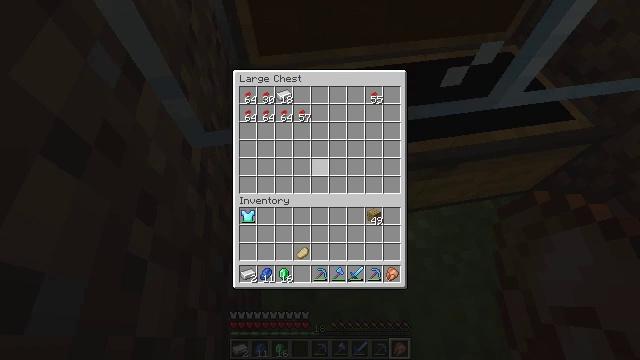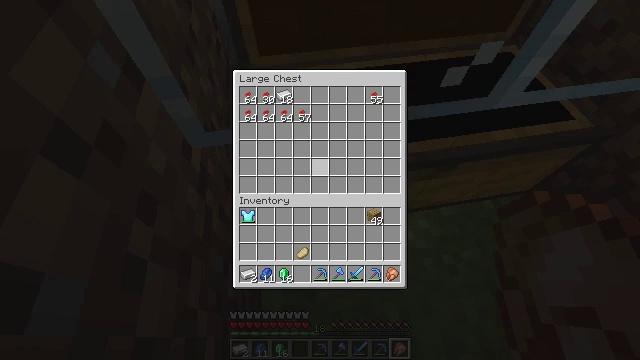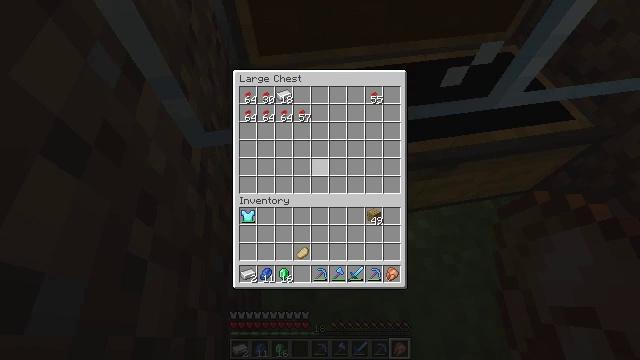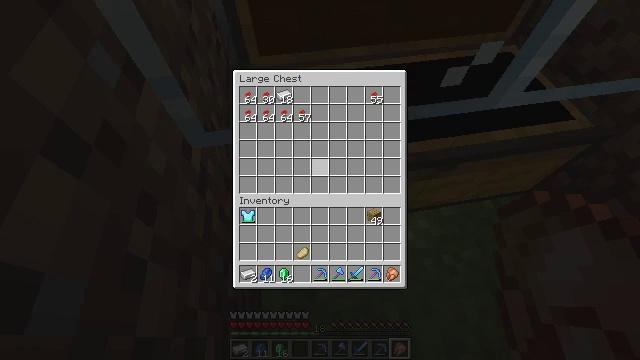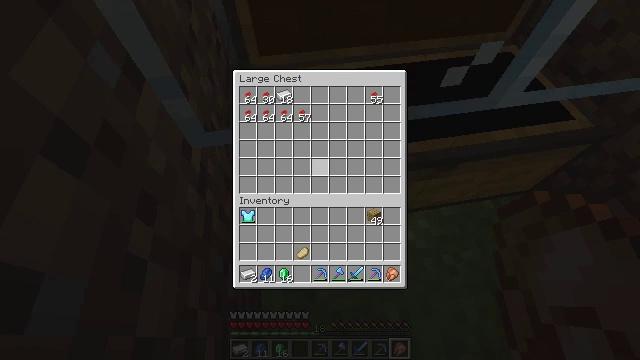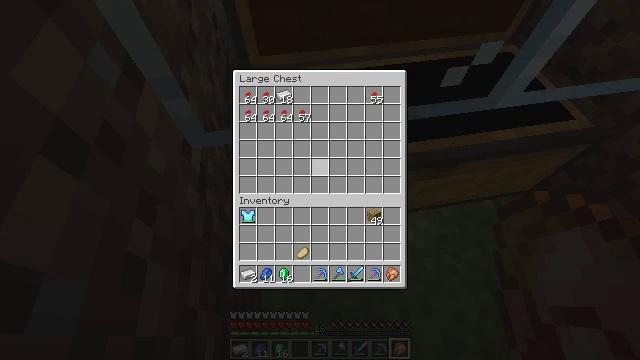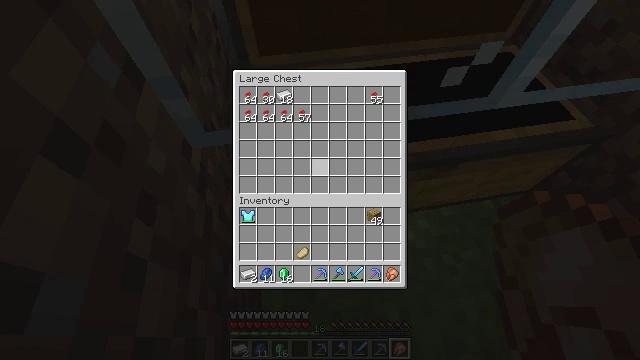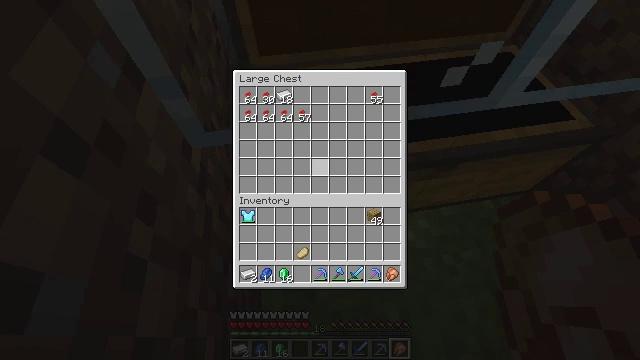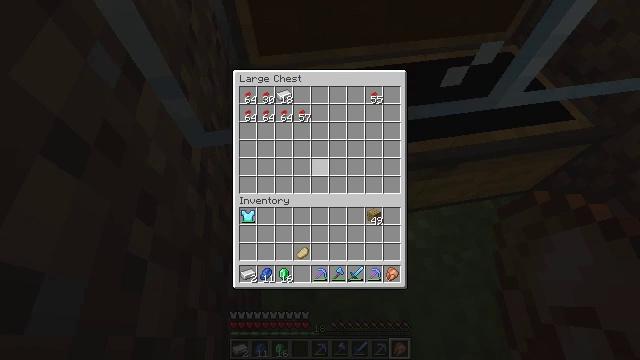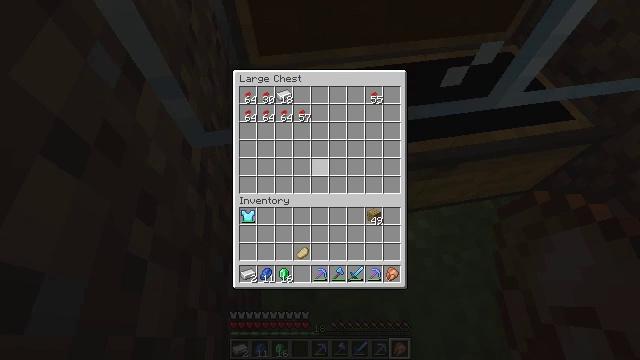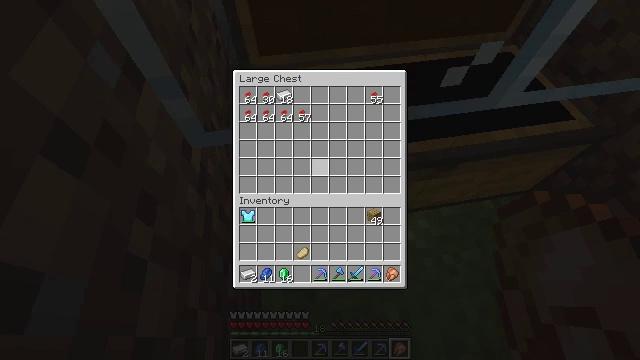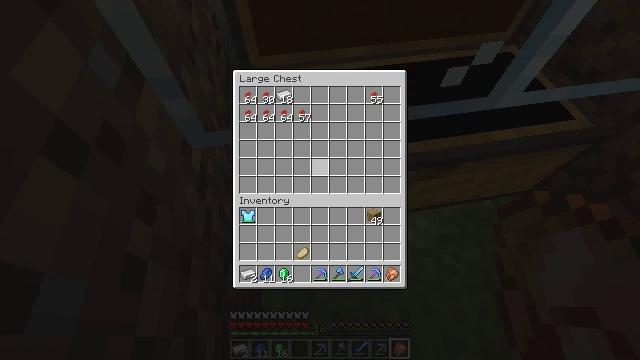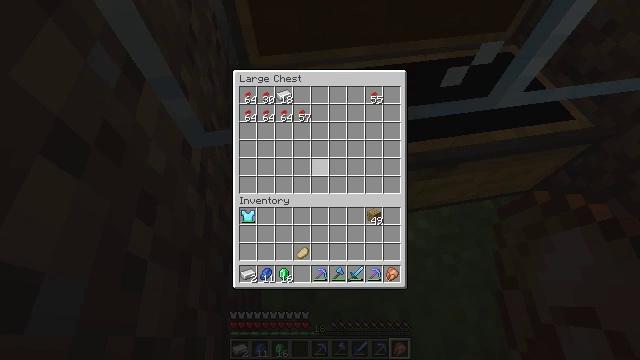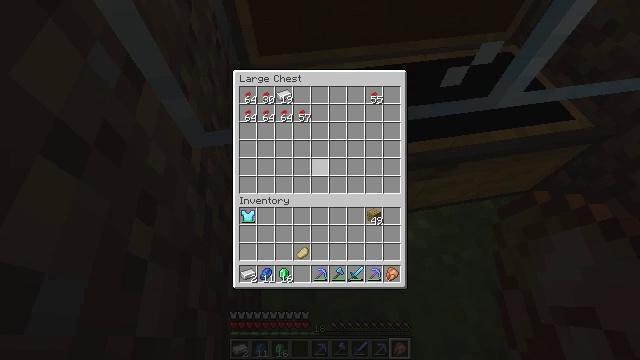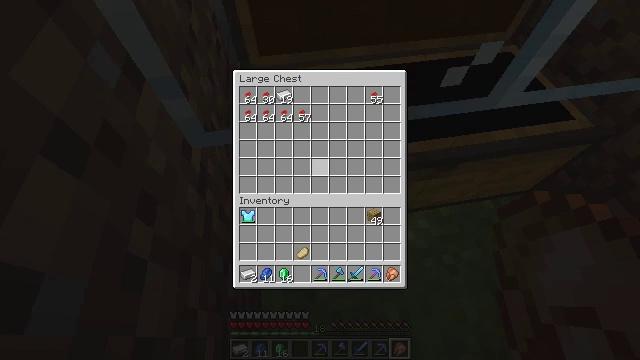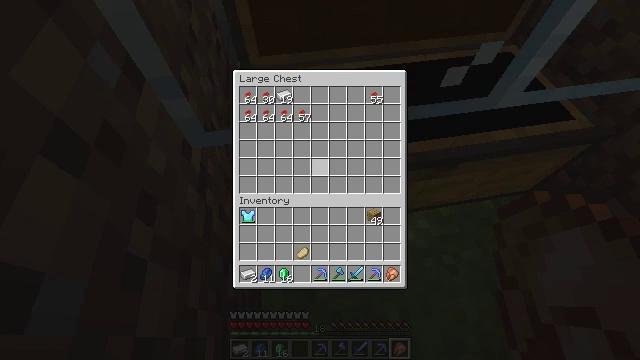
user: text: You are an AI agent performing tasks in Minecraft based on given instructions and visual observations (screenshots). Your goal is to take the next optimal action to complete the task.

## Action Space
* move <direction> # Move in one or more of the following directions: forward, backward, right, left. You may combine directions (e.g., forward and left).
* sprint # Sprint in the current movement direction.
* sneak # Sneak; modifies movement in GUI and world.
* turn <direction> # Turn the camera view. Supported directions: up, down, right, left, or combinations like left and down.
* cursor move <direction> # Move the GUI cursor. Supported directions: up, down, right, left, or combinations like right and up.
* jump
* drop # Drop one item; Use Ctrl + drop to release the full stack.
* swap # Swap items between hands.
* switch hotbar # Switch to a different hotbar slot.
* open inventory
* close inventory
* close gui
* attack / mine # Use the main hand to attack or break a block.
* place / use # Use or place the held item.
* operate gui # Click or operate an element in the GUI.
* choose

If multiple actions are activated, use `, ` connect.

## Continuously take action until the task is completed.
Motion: motion action
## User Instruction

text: Open the crafting table to craft an emerald.
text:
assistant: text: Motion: no_op
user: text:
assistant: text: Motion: no_op
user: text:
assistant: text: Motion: no_op
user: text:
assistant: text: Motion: no_op
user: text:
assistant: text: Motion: no_op
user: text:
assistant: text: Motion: no_op
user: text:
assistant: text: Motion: no_op
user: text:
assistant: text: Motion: no_op
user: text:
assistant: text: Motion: no_op
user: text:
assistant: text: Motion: no_op
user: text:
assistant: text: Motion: no_op
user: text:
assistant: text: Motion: no_op
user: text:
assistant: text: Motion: no_op
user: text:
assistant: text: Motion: no_op
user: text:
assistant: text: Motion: no_op
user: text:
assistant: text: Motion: no_op
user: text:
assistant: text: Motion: no_op
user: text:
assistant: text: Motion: no_op
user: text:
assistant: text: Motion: no_op
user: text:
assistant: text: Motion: no_op
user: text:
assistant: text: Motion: no_op
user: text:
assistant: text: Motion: no_op
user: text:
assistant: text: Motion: no_op
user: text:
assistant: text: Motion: no_op
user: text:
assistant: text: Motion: no_op
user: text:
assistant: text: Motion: no_op
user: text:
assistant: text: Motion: no_op
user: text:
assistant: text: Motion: no_op
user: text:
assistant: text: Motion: no_op
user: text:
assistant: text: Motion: no_op